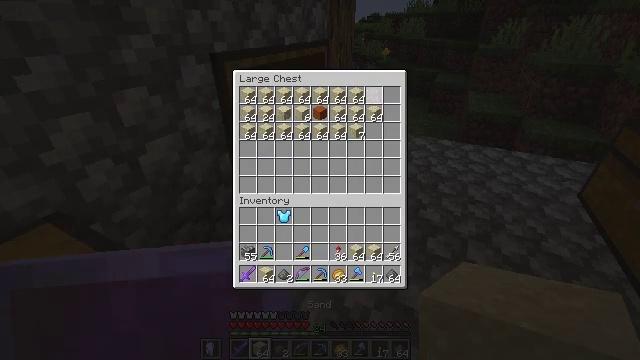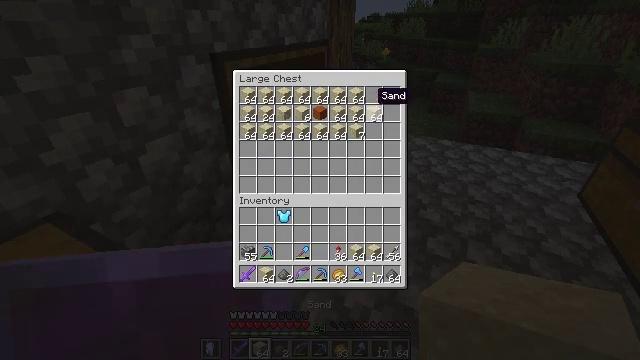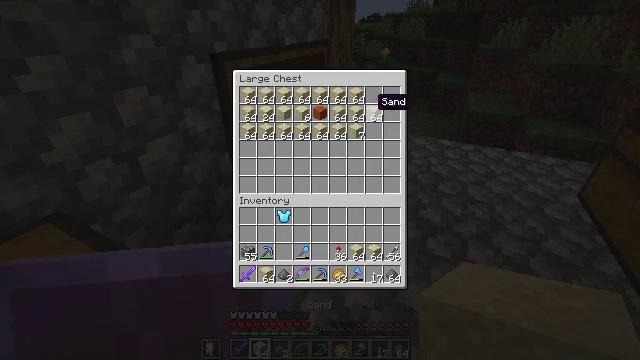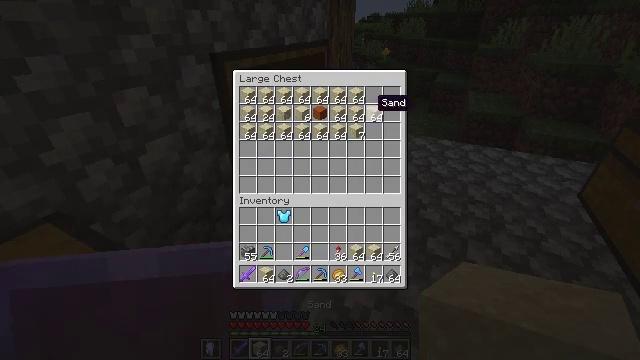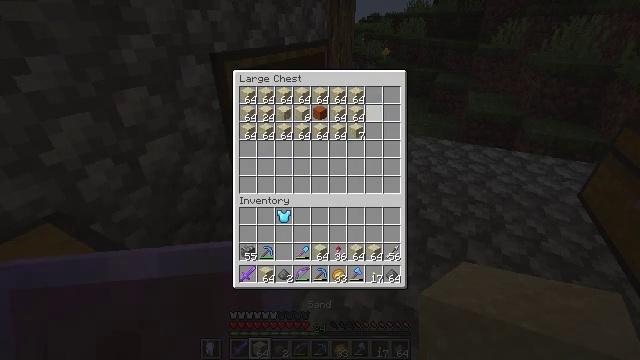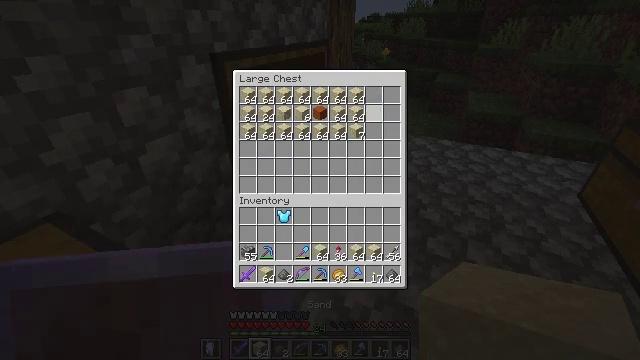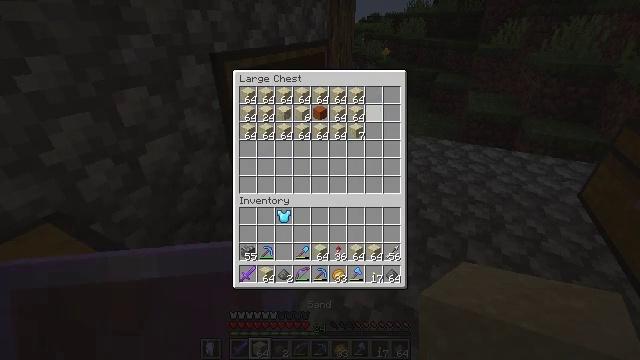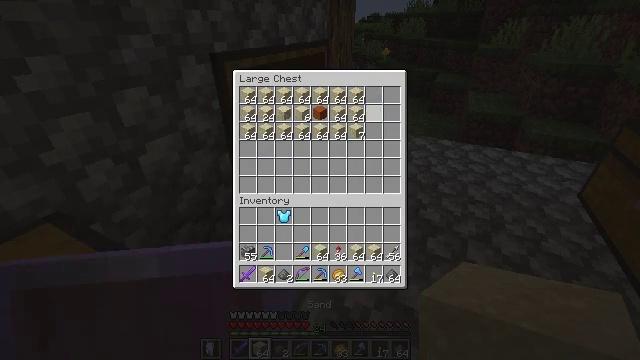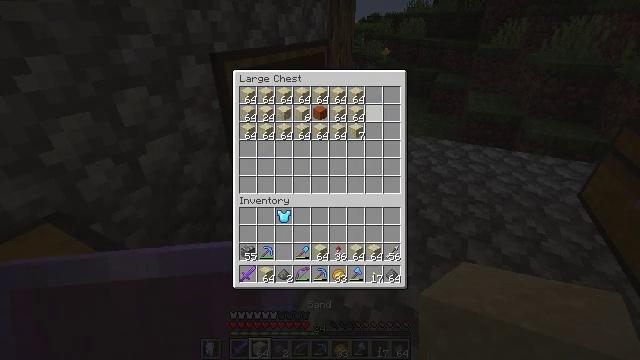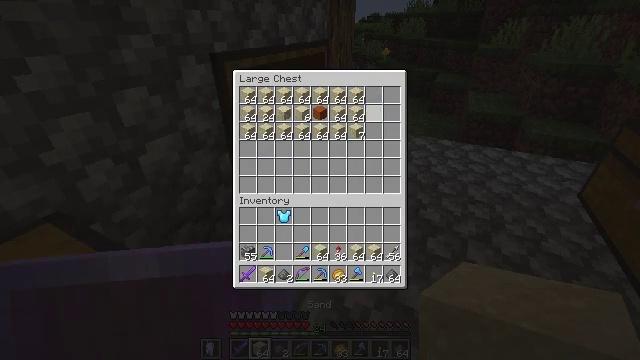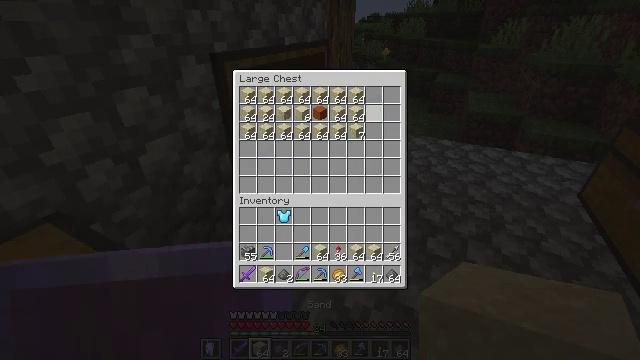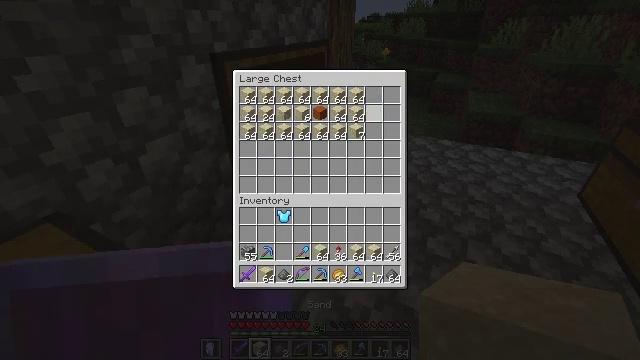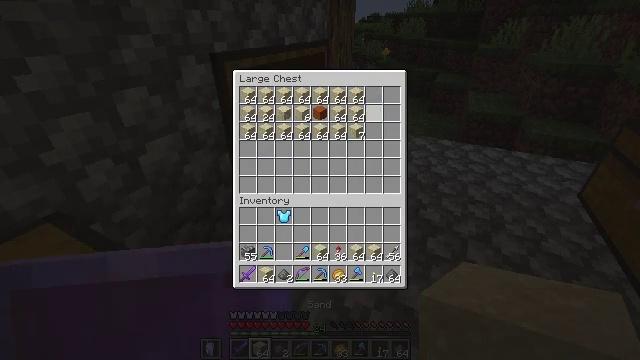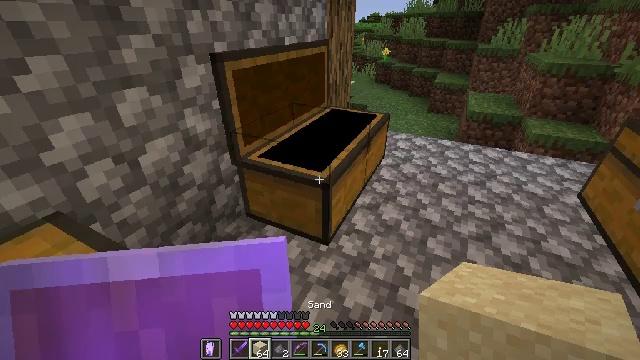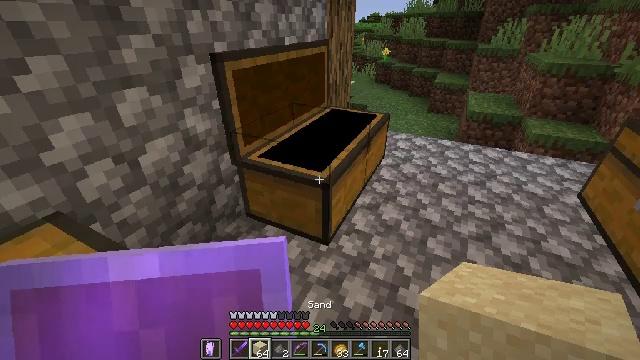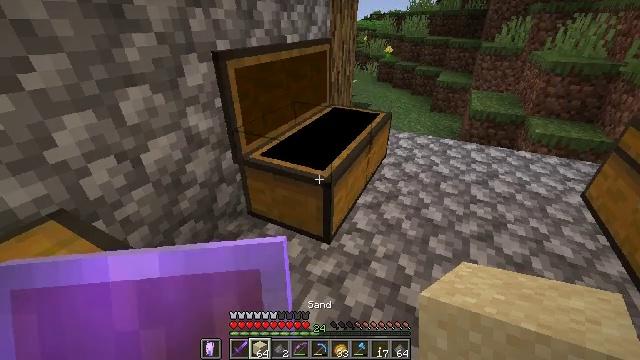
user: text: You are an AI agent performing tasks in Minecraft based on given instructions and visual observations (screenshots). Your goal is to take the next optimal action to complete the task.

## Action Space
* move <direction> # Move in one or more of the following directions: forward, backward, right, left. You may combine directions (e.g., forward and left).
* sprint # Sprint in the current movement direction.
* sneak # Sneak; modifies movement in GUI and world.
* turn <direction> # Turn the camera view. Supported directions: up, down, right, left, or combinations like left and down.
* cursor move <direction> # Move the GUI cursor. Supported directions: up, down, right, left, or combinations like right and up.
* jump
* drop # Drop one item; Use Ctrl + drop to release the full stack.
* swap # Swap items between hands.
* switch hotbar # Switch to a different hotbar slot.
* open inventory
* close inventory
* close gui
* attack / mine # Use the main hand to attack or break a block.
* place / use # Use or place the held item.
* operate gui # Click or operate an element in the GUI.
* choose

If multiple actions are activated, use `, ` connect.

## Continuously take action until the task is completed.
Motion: motion action
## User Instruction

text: Craft the TNT.
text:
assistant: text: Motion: sneak
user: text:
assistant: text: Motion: sneak
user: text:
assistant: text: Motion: sneak
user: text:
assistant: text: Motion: sneak, choose
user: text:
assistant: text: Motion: sneak, choose
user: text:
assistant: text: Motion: sneak, choose
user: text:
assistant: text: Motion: sneak
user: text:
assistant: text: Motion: sneak
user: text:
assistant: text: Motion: sneak
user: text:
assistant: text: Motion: sneak
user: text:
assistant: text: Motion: sneak
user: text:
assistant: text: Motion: sneak
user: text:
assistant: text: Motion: no_op
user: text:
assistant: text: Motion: close gui
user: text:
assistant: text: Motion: open inventory
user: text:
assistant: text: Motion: turn left, open inventory
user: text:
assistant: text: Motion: turn left and down
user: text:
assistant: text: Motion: turn left and down
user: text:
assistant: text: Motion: turn left
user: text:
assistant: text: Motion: turn left
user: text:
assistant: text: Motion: turn left and up
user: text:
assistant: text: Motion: turn left and up
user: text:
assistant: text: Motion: turn left and up
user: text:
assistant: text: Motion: move left
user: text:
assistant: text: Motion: move forward and move left
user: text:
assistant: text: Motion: move forward and move left, turn right and up
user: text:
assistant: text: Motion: move forward and move left
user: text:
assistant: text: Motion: move forward
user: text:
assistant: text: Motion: move forward
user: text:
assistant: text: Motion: move forward